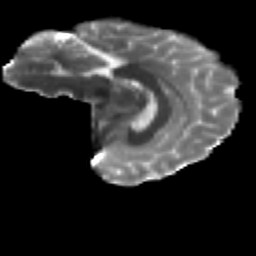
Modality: T2w
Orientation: sagittal
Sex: female
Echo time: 0.114 s